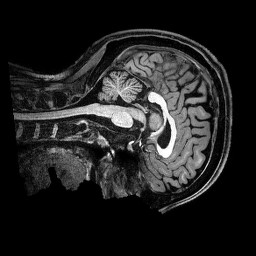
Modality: T1w
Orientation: sagittal
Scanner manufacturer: philips
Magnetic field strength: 3 T
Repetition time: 2.5 s
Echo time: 0.0057 s